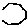
Label: hexagon